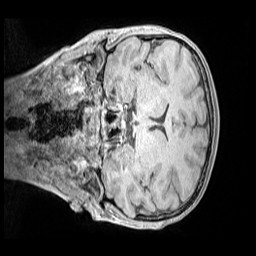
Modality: MP2RAGE
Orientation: coronal
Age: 11
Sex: male
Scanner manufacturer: siemens
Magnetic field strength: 3 T
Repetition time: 4 s
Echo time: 0.00299 s